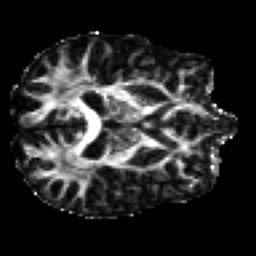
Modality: FA
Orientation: axial
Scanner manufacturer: siemens
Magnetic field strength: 3 T
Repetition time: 7.8 s
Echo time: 0.09 s